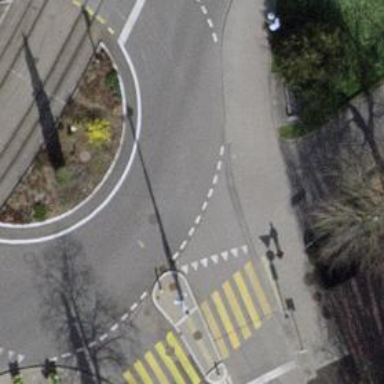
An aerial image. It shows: Secondary road with asphalt surface leading to roundabout.